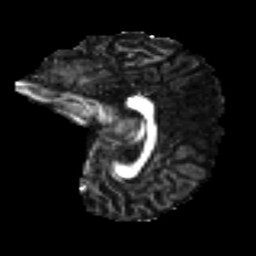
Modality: FA
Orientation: sagittal
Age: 29
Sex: female
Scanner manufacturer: ge
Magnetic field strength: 3 T
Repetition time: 7.8 s
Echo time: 0.0606 s